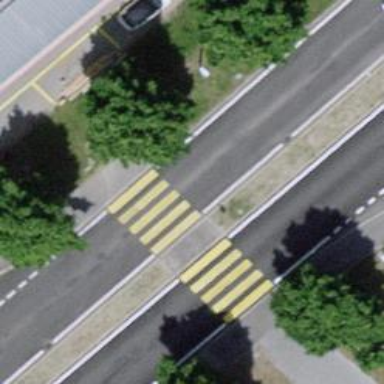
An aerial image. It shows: Crossing on footway made of paving stones. The crossing is marked and includes pedestrian island.